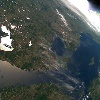
Label: land